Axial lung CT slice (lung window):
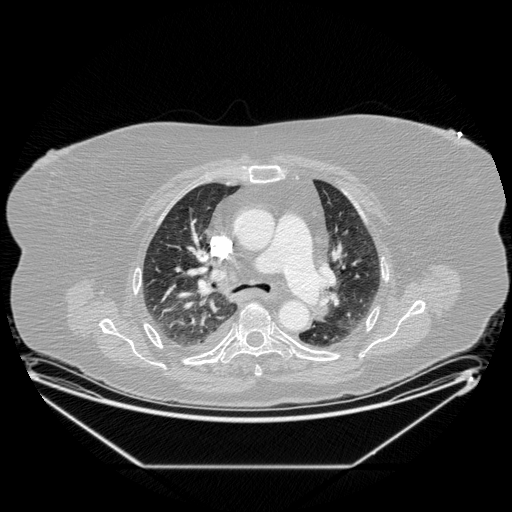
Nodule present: no